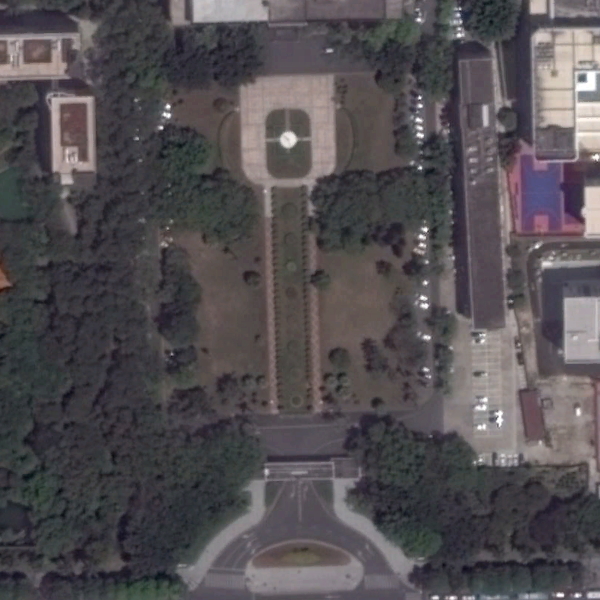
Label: Square